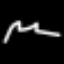
Label: squiggle